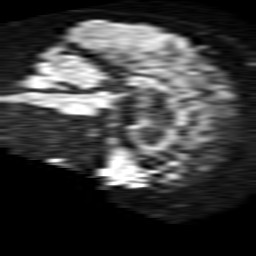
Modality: TRACE
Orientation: sagittal
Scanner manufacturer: philips
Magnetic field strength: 1.5 T
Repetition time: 3.842 s
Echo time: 0.09719 s